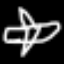
Label: airplane